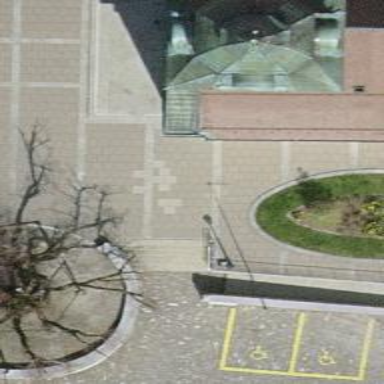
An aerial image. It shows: Road with steps.